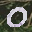
Label: 0